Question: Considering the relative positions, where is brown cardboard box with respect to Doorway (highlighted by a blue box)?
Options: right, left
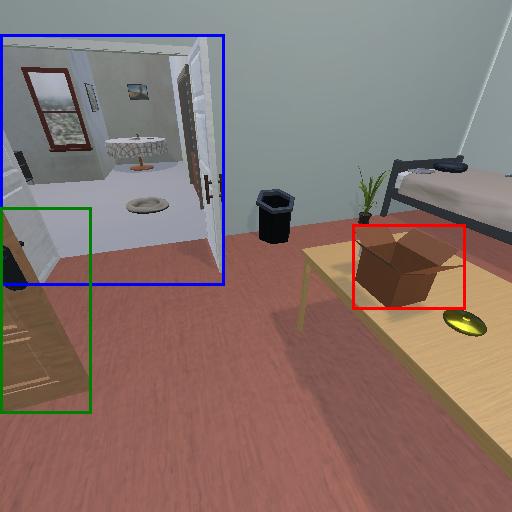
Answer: right